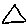
Label: triangle